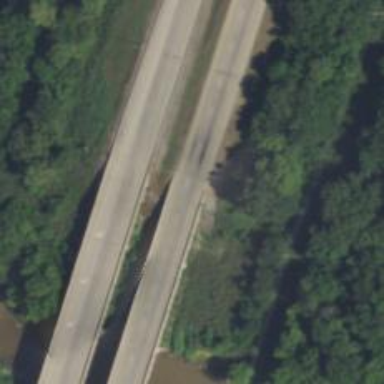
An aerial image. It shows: Bridge over trunk highway expressway.